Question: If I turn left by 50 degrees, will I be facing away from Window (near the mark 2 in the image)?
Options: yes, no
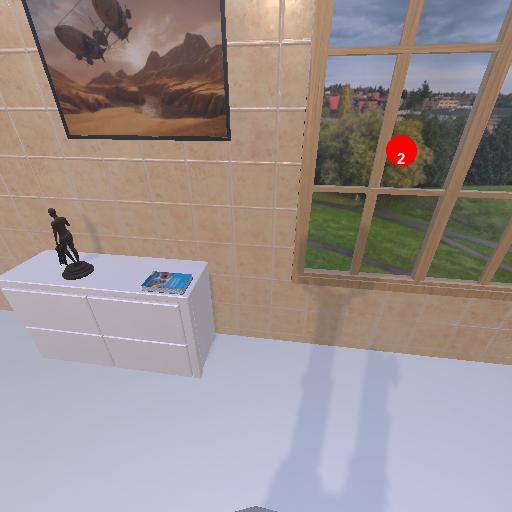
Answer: yes